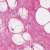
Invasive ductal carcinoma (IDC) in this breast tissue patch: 0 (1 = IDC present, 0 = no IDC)